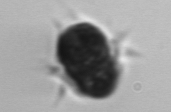
Label: Mesodinium